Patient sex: F
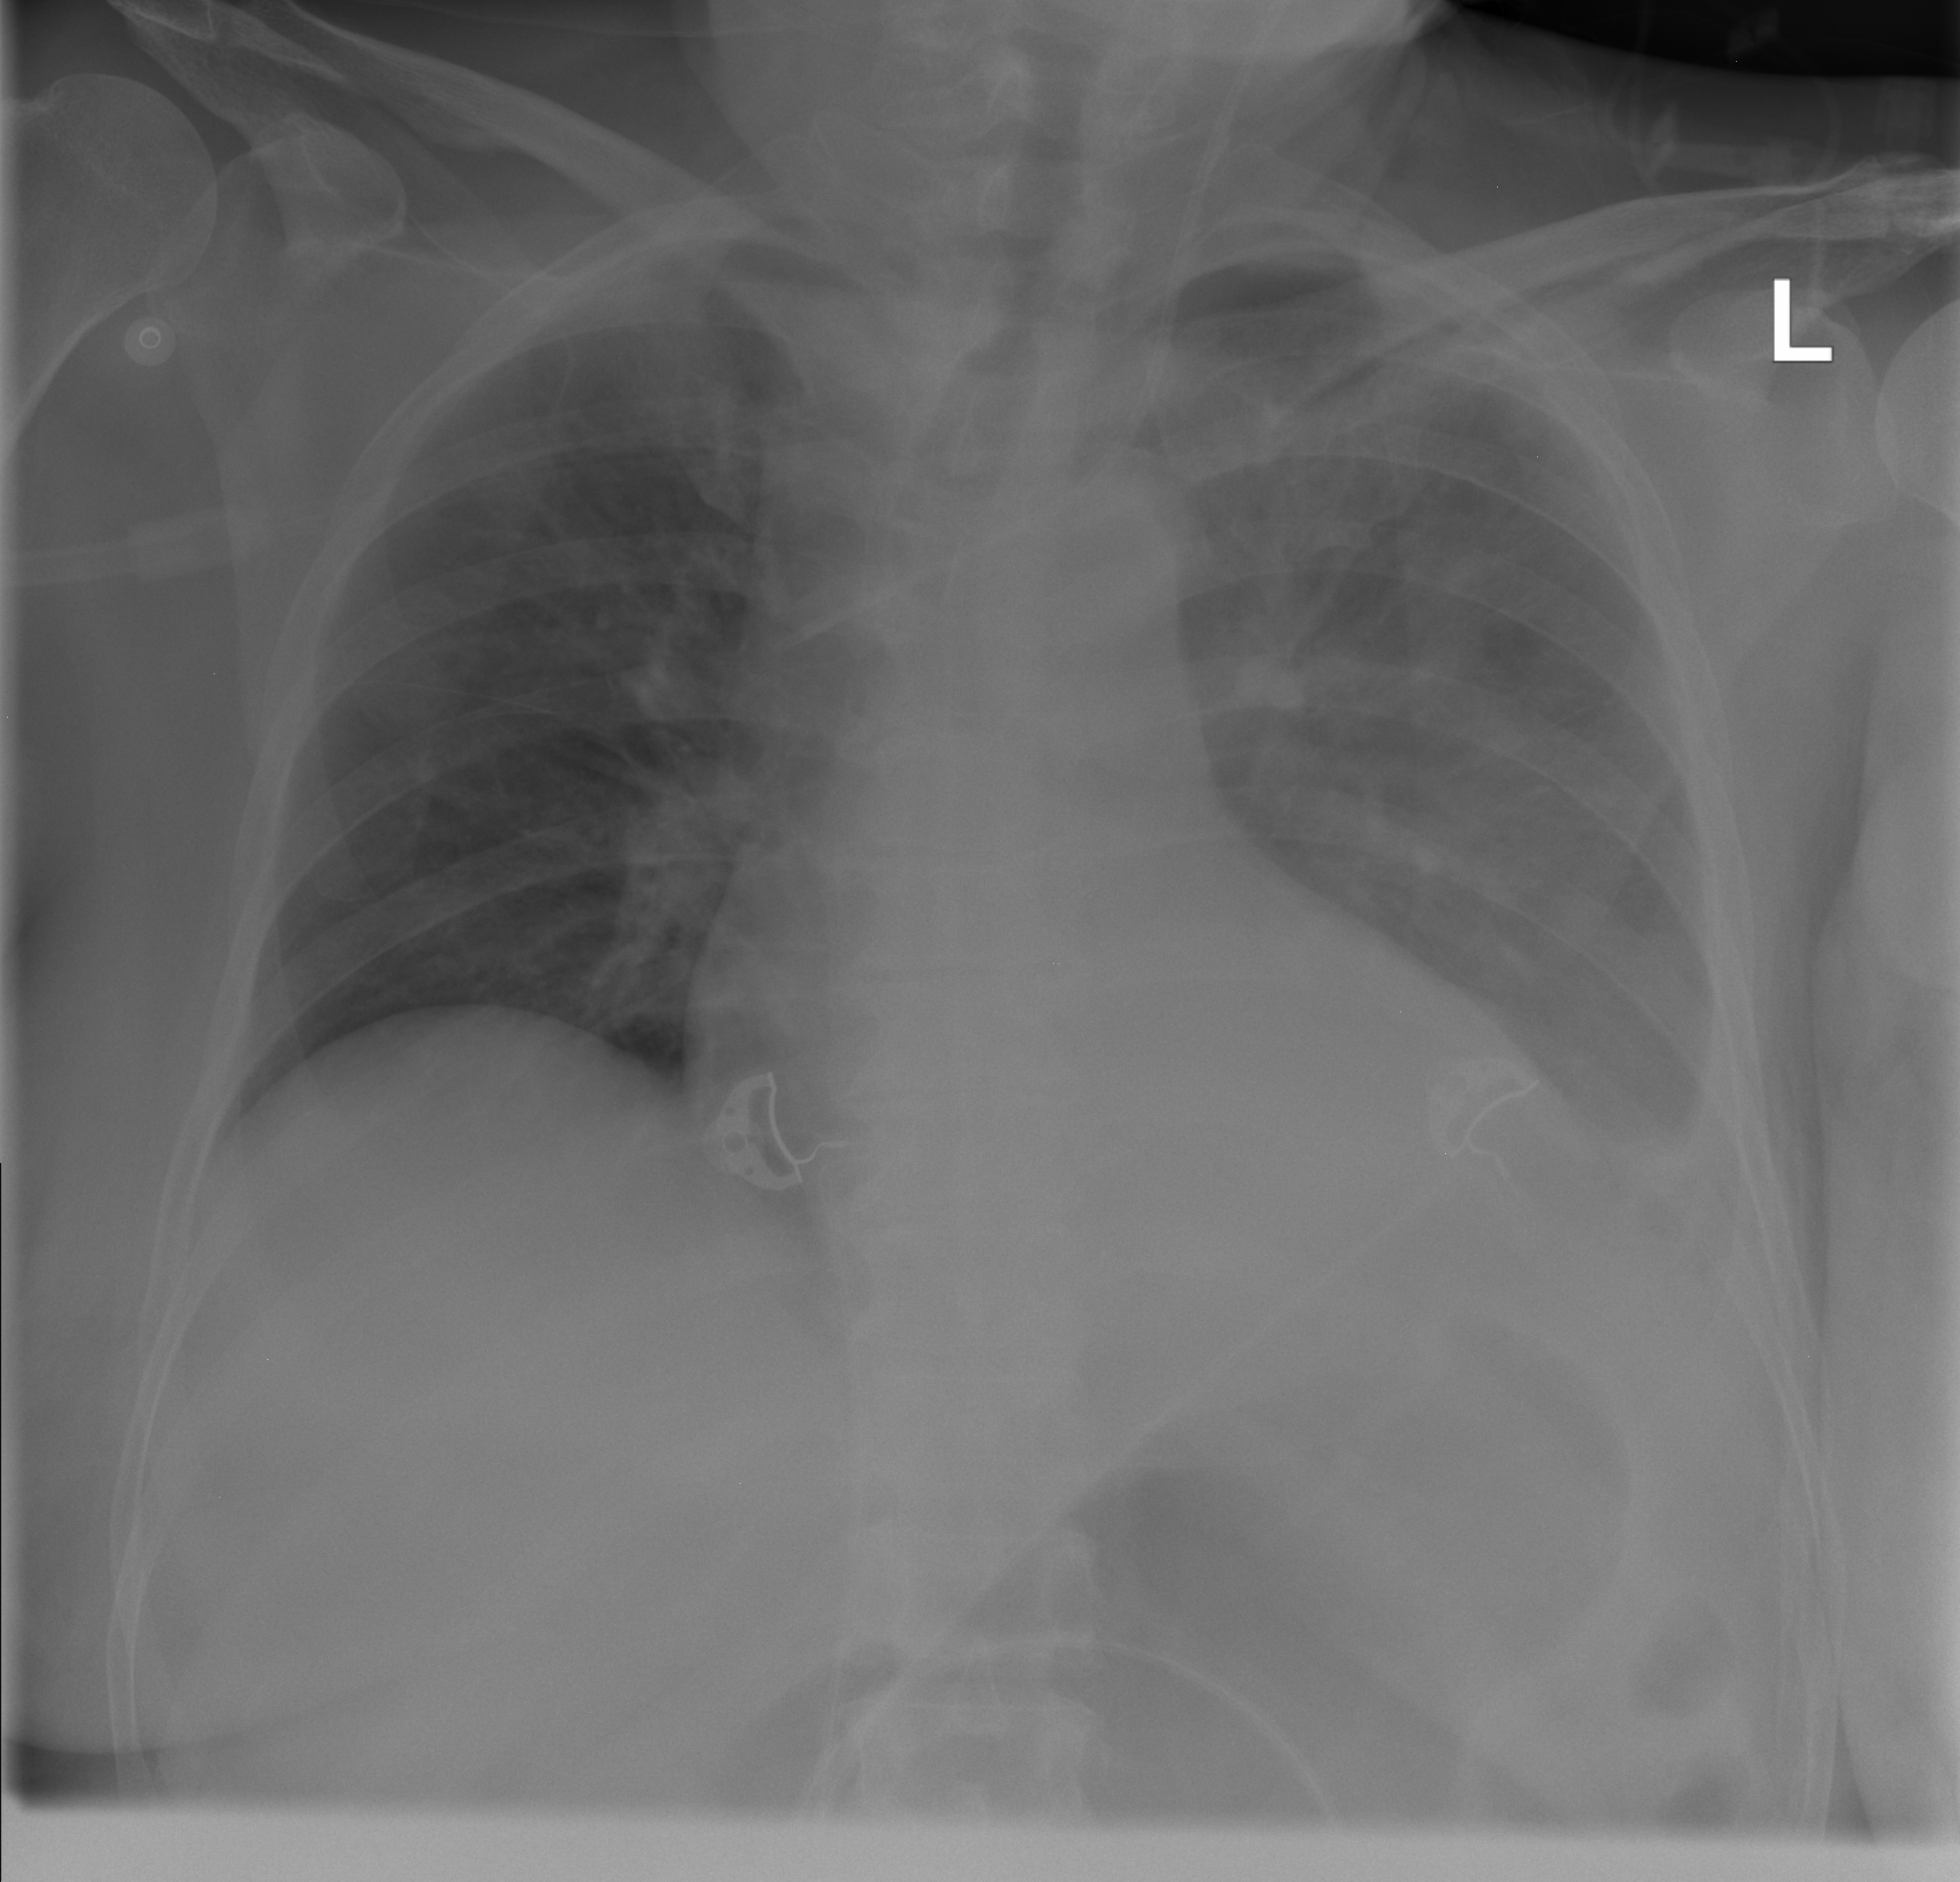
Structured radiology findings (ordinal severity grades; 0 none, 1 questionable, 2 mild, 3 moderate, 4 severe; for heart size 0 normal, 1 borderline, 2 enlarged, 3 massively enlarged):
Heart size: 2
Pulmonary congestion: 0
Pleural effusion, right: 0
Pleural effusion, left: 3
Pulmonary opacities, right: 0
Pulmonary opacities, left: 0
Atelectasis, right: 0
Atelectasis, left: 2